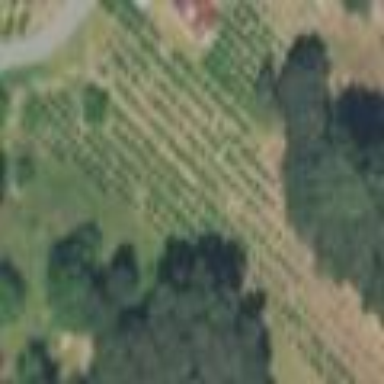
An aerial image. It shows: Vineyard with wine grapes as the crop.